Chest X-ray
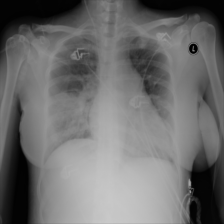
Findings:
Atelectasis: positive
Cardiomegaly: negative
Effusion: negative
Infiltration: positive
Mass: negative
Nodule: negative
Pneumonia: negative
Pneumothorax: negative
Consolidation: negative
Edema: negative
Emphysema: negative
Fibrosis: negative
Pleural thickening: negative
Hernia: negative